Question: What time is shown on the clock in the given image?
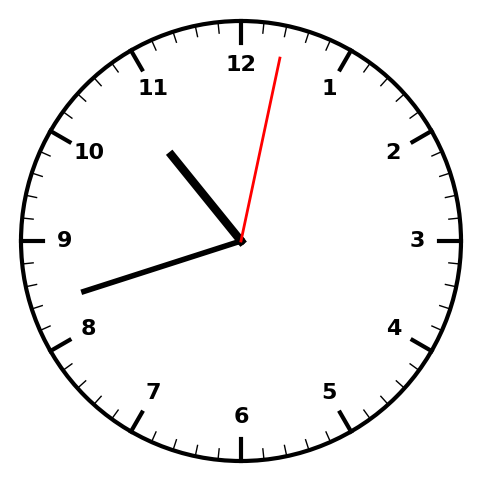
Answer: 10:42:02